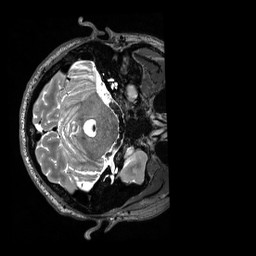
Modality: T2w
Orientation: axial
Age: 41
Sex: male
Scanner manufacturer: siemens
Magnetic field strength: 3 T
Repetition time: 3.2 s
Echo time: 0.562 s